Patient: sex M, age 61
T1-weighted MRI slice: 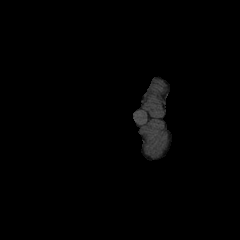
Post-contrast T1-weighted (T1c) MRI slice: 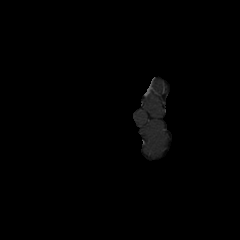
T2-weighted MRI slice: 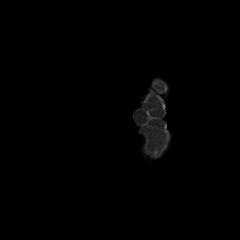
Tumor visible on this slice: no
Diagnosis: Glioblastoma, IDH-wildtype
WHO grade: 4